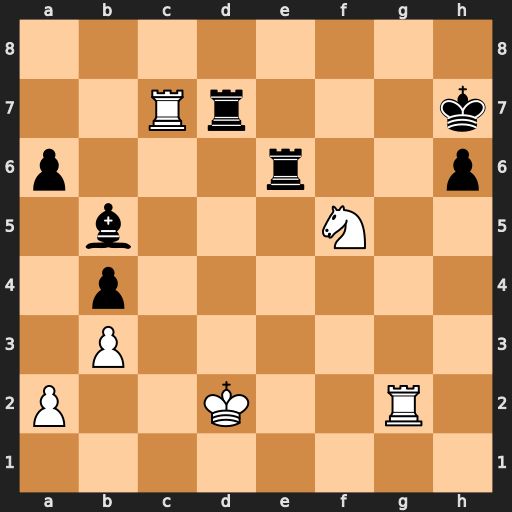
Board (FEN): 8/2Rr3k/p3r2p/1b3N2/1p6/1P6/P2K2R1/8
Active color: w
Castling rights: -
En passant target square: -
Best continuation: Rxd7+ Bxd7 Rg7+ Kh8 Rxd7